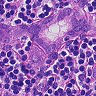
Metastatic tissue present: yes